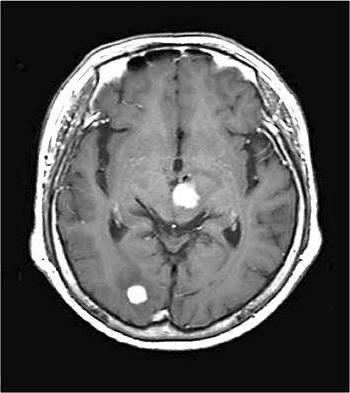
Label: notumor